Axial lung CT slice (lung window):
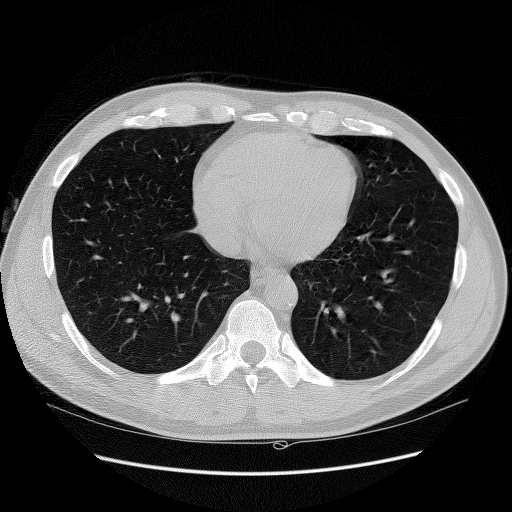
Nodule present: no